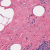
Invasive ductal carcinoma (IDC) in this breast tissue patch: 0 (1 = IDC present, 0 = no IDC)